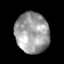
Tissue: skin
Cell type: T cells
Senescence score: 0.2677
Nuclear area (px): 1343
Mean DAPI intensity: 156.896